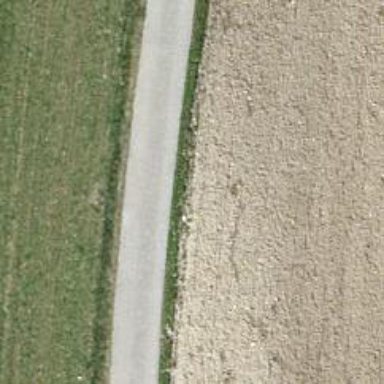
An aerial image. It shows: Unclassified road with grade 1 track type.